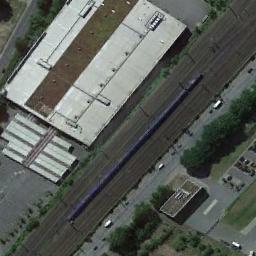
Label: railway